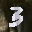
Label: 3